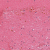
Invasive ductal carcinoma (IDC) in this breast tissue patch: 0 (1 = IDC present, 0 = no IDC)